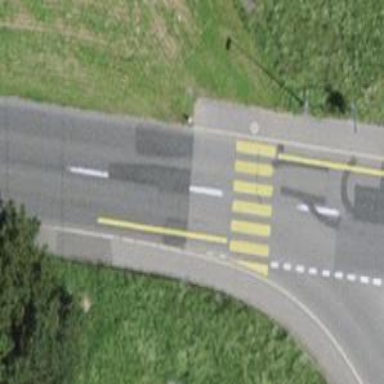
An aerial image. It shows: Marked crossing on footway.